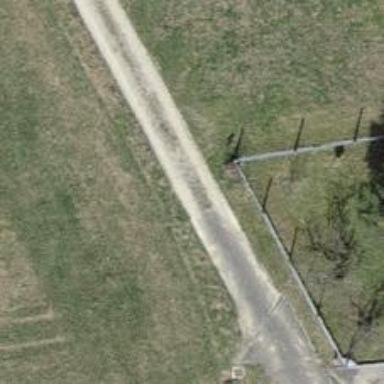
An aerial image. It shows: Well-maintained track road with grade 1 tracktype.